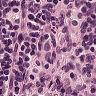
Metastatic tissue present: no